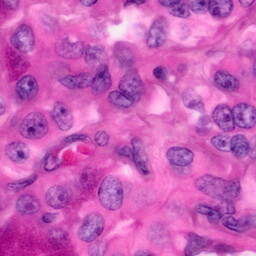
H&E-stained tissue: Pancreatic